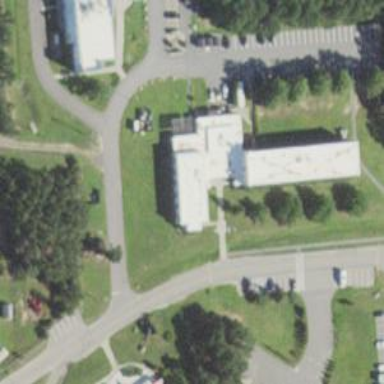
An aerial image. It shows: Government office.